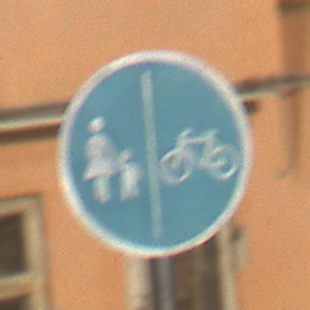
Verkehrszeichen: GetrennterRadUndGehwegRadwegRechts
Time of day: MorningAfternoon
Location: Outdoor (Urban)
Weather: Clear
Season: NotSpecified
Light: Natural